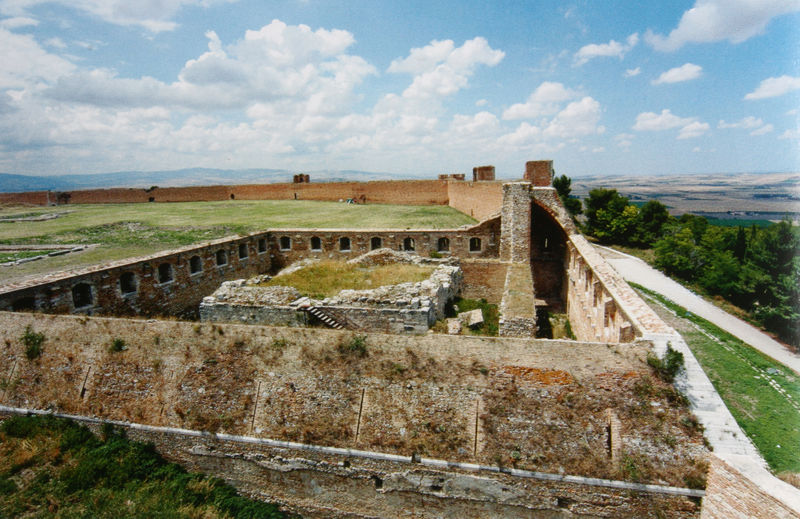
Titel: Palast Friedrich II. in Lucera, Ansicht des Innenhofes (2007)
Standort: Lucera
Institution: Kaiserpalast
Schlagwörter: berg, blau, himmel, wolken, bäume, grün, landschaft, braun, fenster, straße, anlage, ausblick, blick, gebäude, gras, rasen, rot, weg, wiese, alt, wand, architektur, stein, steine, bach, felder, horizont, hügel, büsche, land, schräg, wald, anhöhe, turm, spanien, farbig, berge, mauer, ziegel, allee, gelände, spalten, backstein, hof, treppe, treppen, durchgang, stufen, grass, zinnen, befestigung, foto, fotografie, eingänge, gang, innenhof, ruine, burg, türme, festung, groß, photo, gemäuer, bewachsen, gefängnis, farbfoto, mauern, stadtmauer, fort, bau, öffnungen, schießscharten, gänge, treppenaufgang, scharte, kastell, wehrmauer, befestigungsanlage, bastion, verteidigung, wehranlage, ausgrabung, grungriss, ulm, farbfotografie, festungsanlage, schiessscharte, riune, überwachsen, fene, d, ruhine, kasematte, zoegel